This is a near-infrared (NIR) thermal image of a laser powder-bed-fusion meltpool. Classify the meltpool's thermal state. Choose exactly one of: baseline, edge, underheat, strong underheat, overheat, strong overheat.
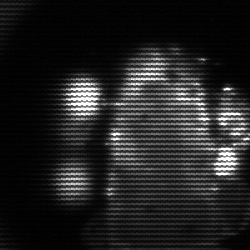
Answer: strong underheat